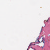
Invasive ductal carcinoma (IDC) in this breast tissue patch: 0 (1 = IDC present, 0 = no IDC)